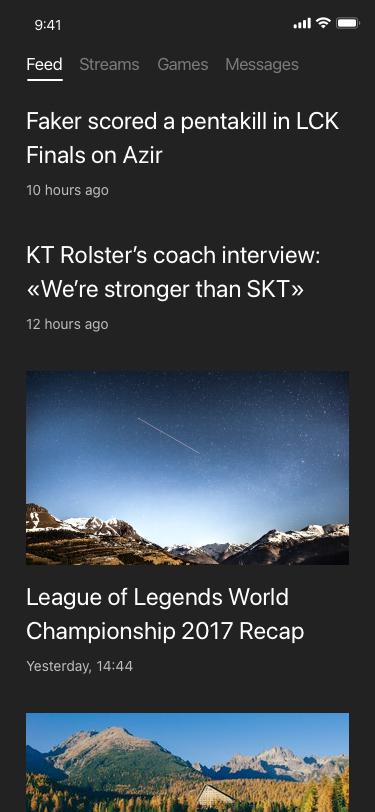
Text in this UI design:
League of Legends World Championship 2017 Recap
Yesterday, 14:44
KT Rolster’s coach interview: «We’re stronger than SKT»
12 hours ago
Faker scored a pentakill in LCK Finals on Azir
10 hours ago
Feed
Streams
Games
Messages